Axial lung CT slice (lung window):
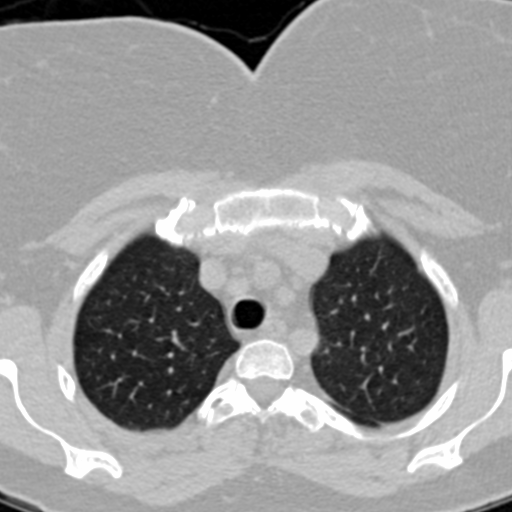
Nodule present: no